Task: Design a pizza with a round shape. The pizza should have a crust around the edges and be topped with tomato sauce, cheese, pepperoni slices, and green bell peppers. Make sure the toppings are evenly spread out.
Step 172:
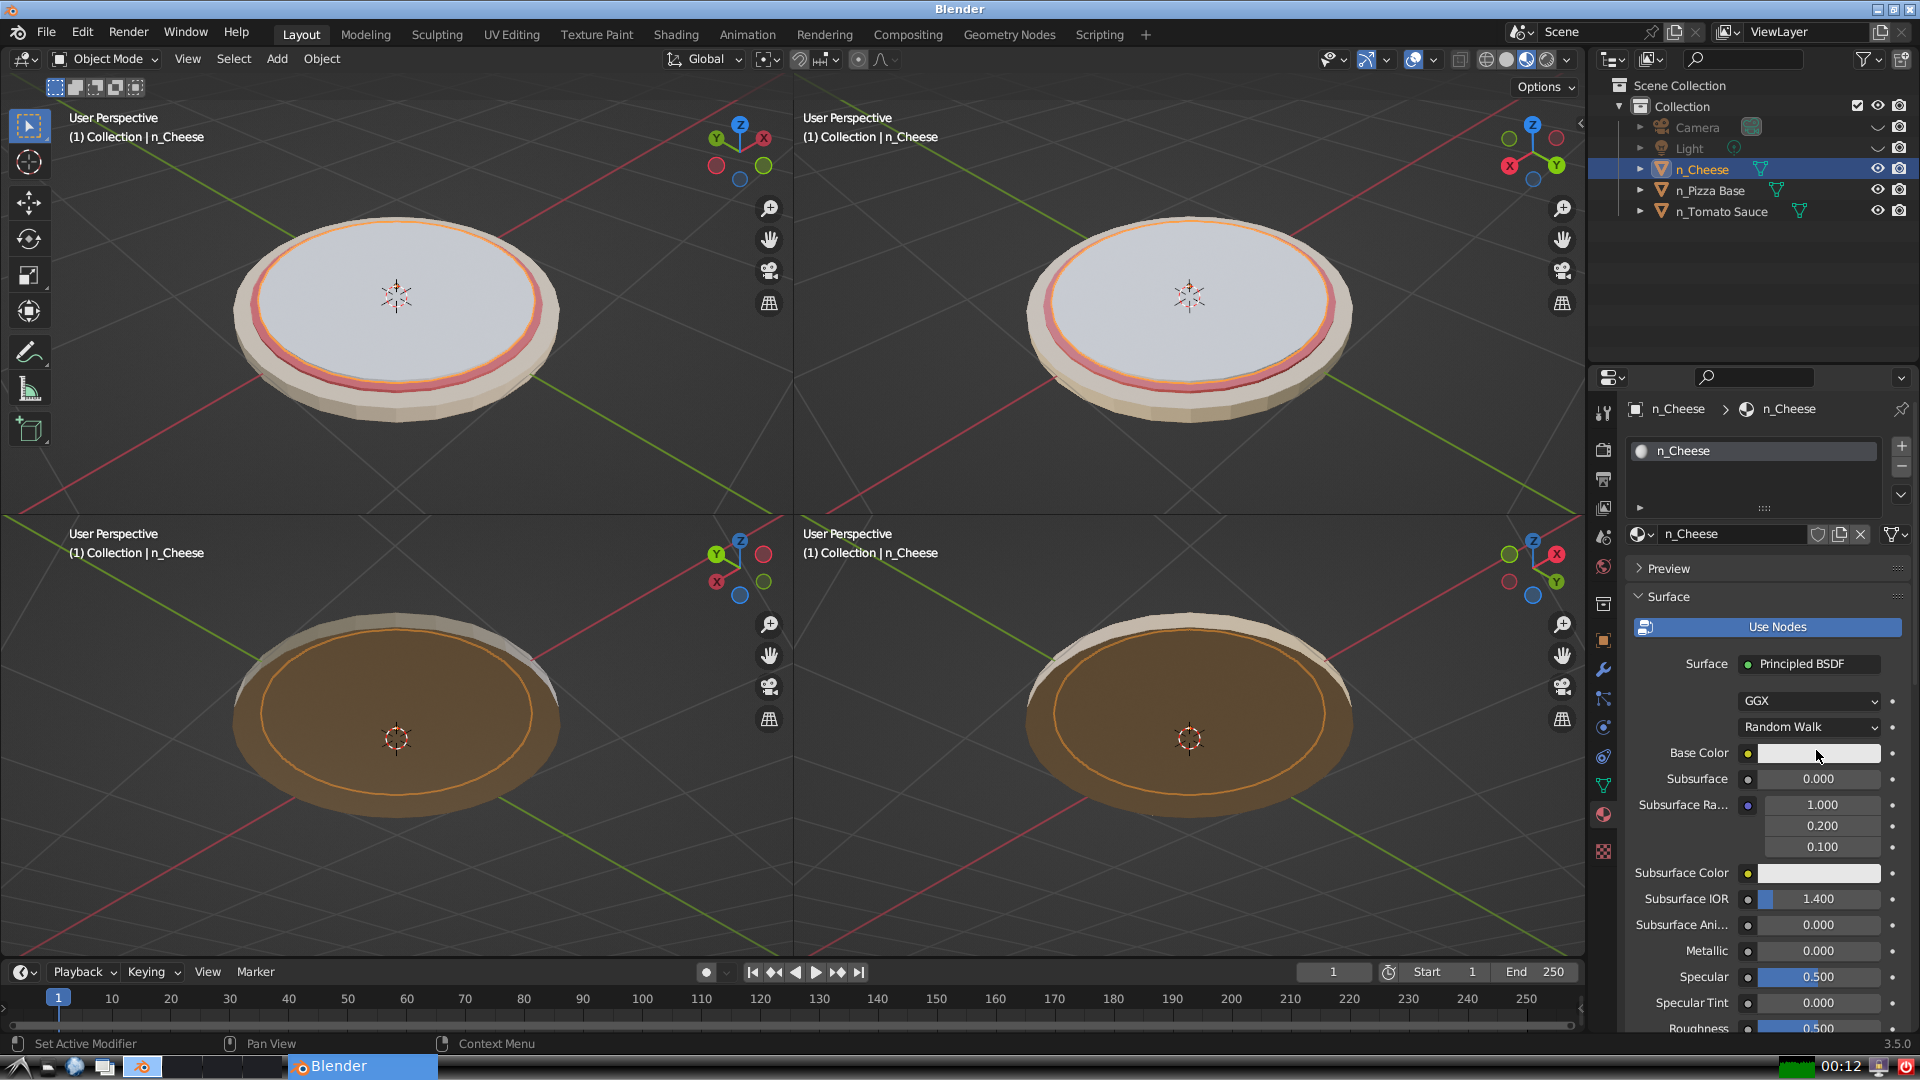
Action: click: no